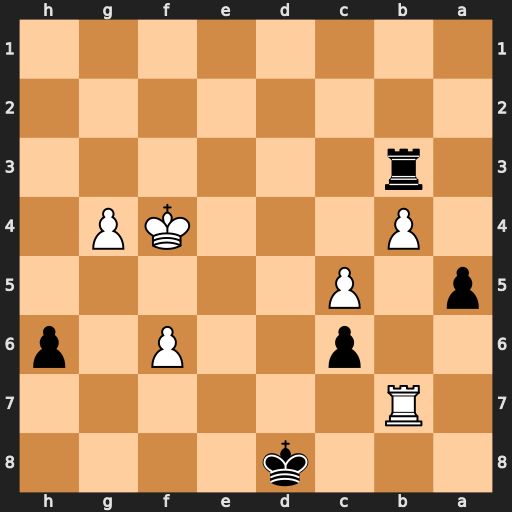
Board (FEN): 3k4/1R6/2p2P1p/p1P5/1P3KP1/1r6/8/8
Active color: b
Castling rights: -
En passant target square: -
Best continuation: Rxb4+ Rxb4 axb4 f7 Ke7 f8=Q+ Kxf8